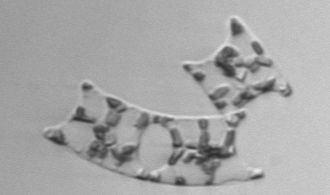
Label: Eucampia